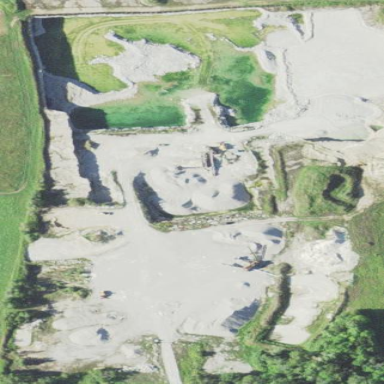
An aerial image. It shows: Quarry area.